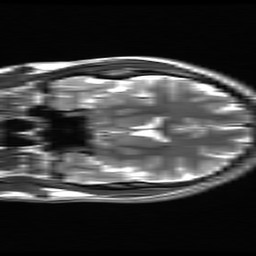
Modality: T2w
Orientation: coronal
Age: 22
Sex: male
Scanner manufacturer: ge
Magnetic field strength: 3 T
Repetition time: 5.192 s
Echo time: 0.1003 s